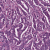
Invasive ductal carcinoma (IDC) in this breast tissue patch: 1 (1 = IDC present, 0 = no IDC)